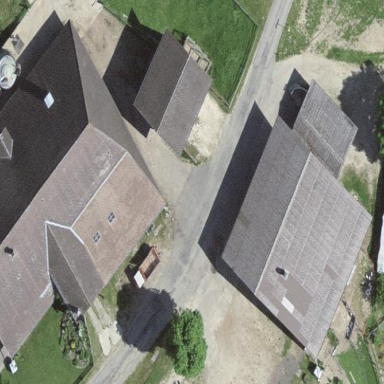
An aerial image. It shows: Farm building.